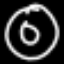
Label: donut